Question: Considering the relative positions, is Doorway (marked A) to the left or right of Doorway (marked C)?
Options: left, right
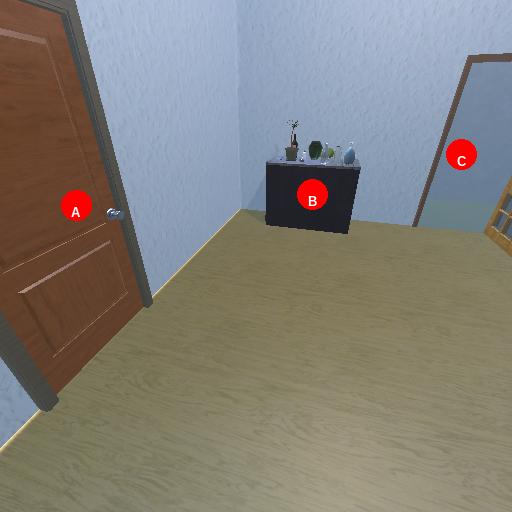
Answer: left